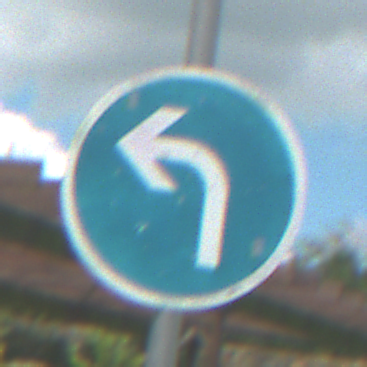
Verkehrszeichen: VorgeschriebeneFahrtrichtungLinks
Umgebung: Outdoor, Nature
Tageszeit: Midday
Wetter: PartlyCloudy
Licht: Natural
Jahreszeit: NotSpecified
Kontrast: HighContrast